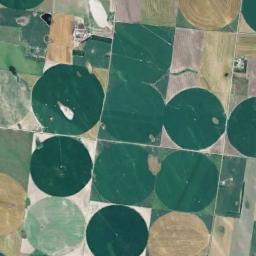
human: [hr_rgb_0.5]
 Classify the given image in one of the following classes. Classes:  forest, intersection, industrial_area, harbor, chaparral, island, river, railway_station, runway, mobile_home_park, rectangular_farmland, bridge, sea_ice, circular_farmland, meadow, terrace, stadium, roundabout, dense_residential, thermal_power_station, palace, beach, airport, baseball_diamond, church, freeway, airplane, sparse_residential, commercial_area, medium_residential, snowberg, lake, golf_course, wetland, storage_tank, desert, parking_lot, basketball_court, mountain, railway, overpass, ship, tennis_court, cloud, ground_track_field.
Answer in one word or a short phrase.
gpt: circular_farmland